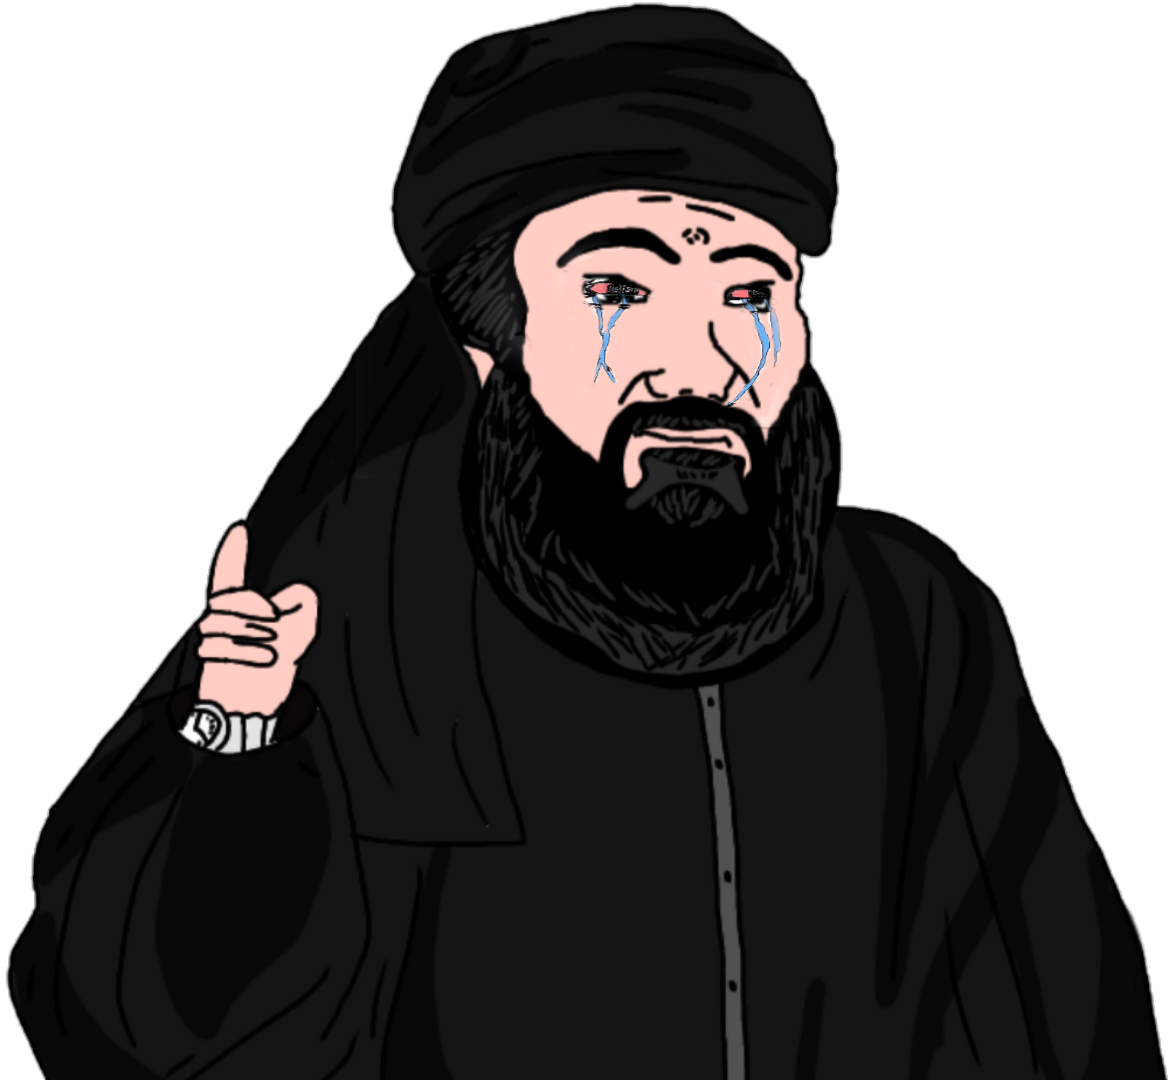
Label: 5_Crying_Wojak